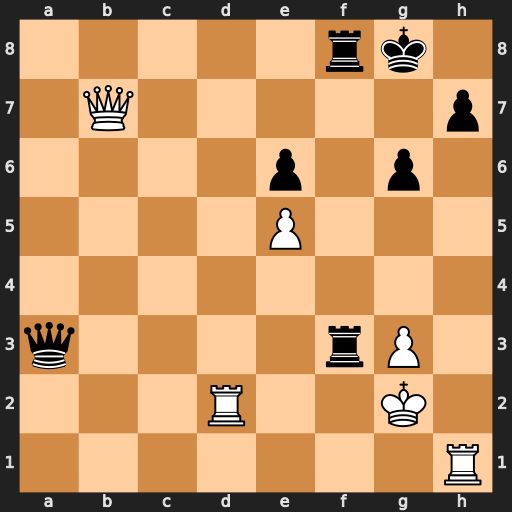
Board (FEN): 5rk1/1Q5p/4p1p1/4P3/8/q4rP1/3R2K1/7R
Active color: w
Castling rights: -
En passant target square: -
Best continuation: Qxh7#